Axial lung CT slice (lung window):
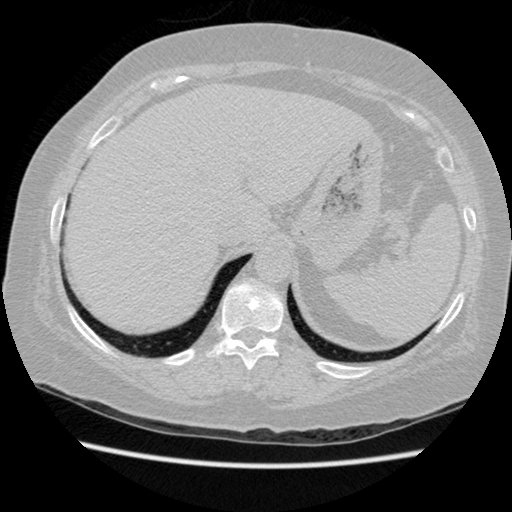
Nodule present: no